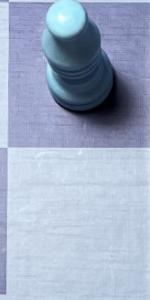
Label: Empty